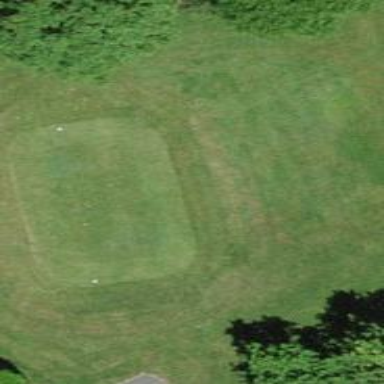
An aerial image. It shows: Grassy area designated as golf tee.